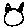
Label: cat